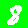
Digit: 8